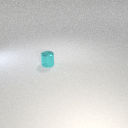
small cyan metal cylinder